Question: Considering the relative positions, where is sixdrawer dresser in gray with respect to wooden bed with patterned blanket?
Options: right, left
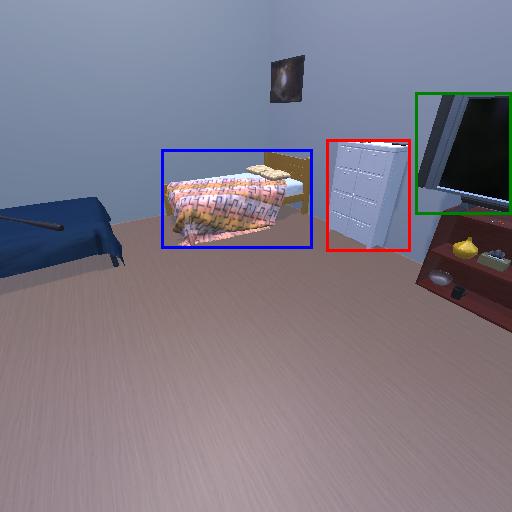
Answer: right